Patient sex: F
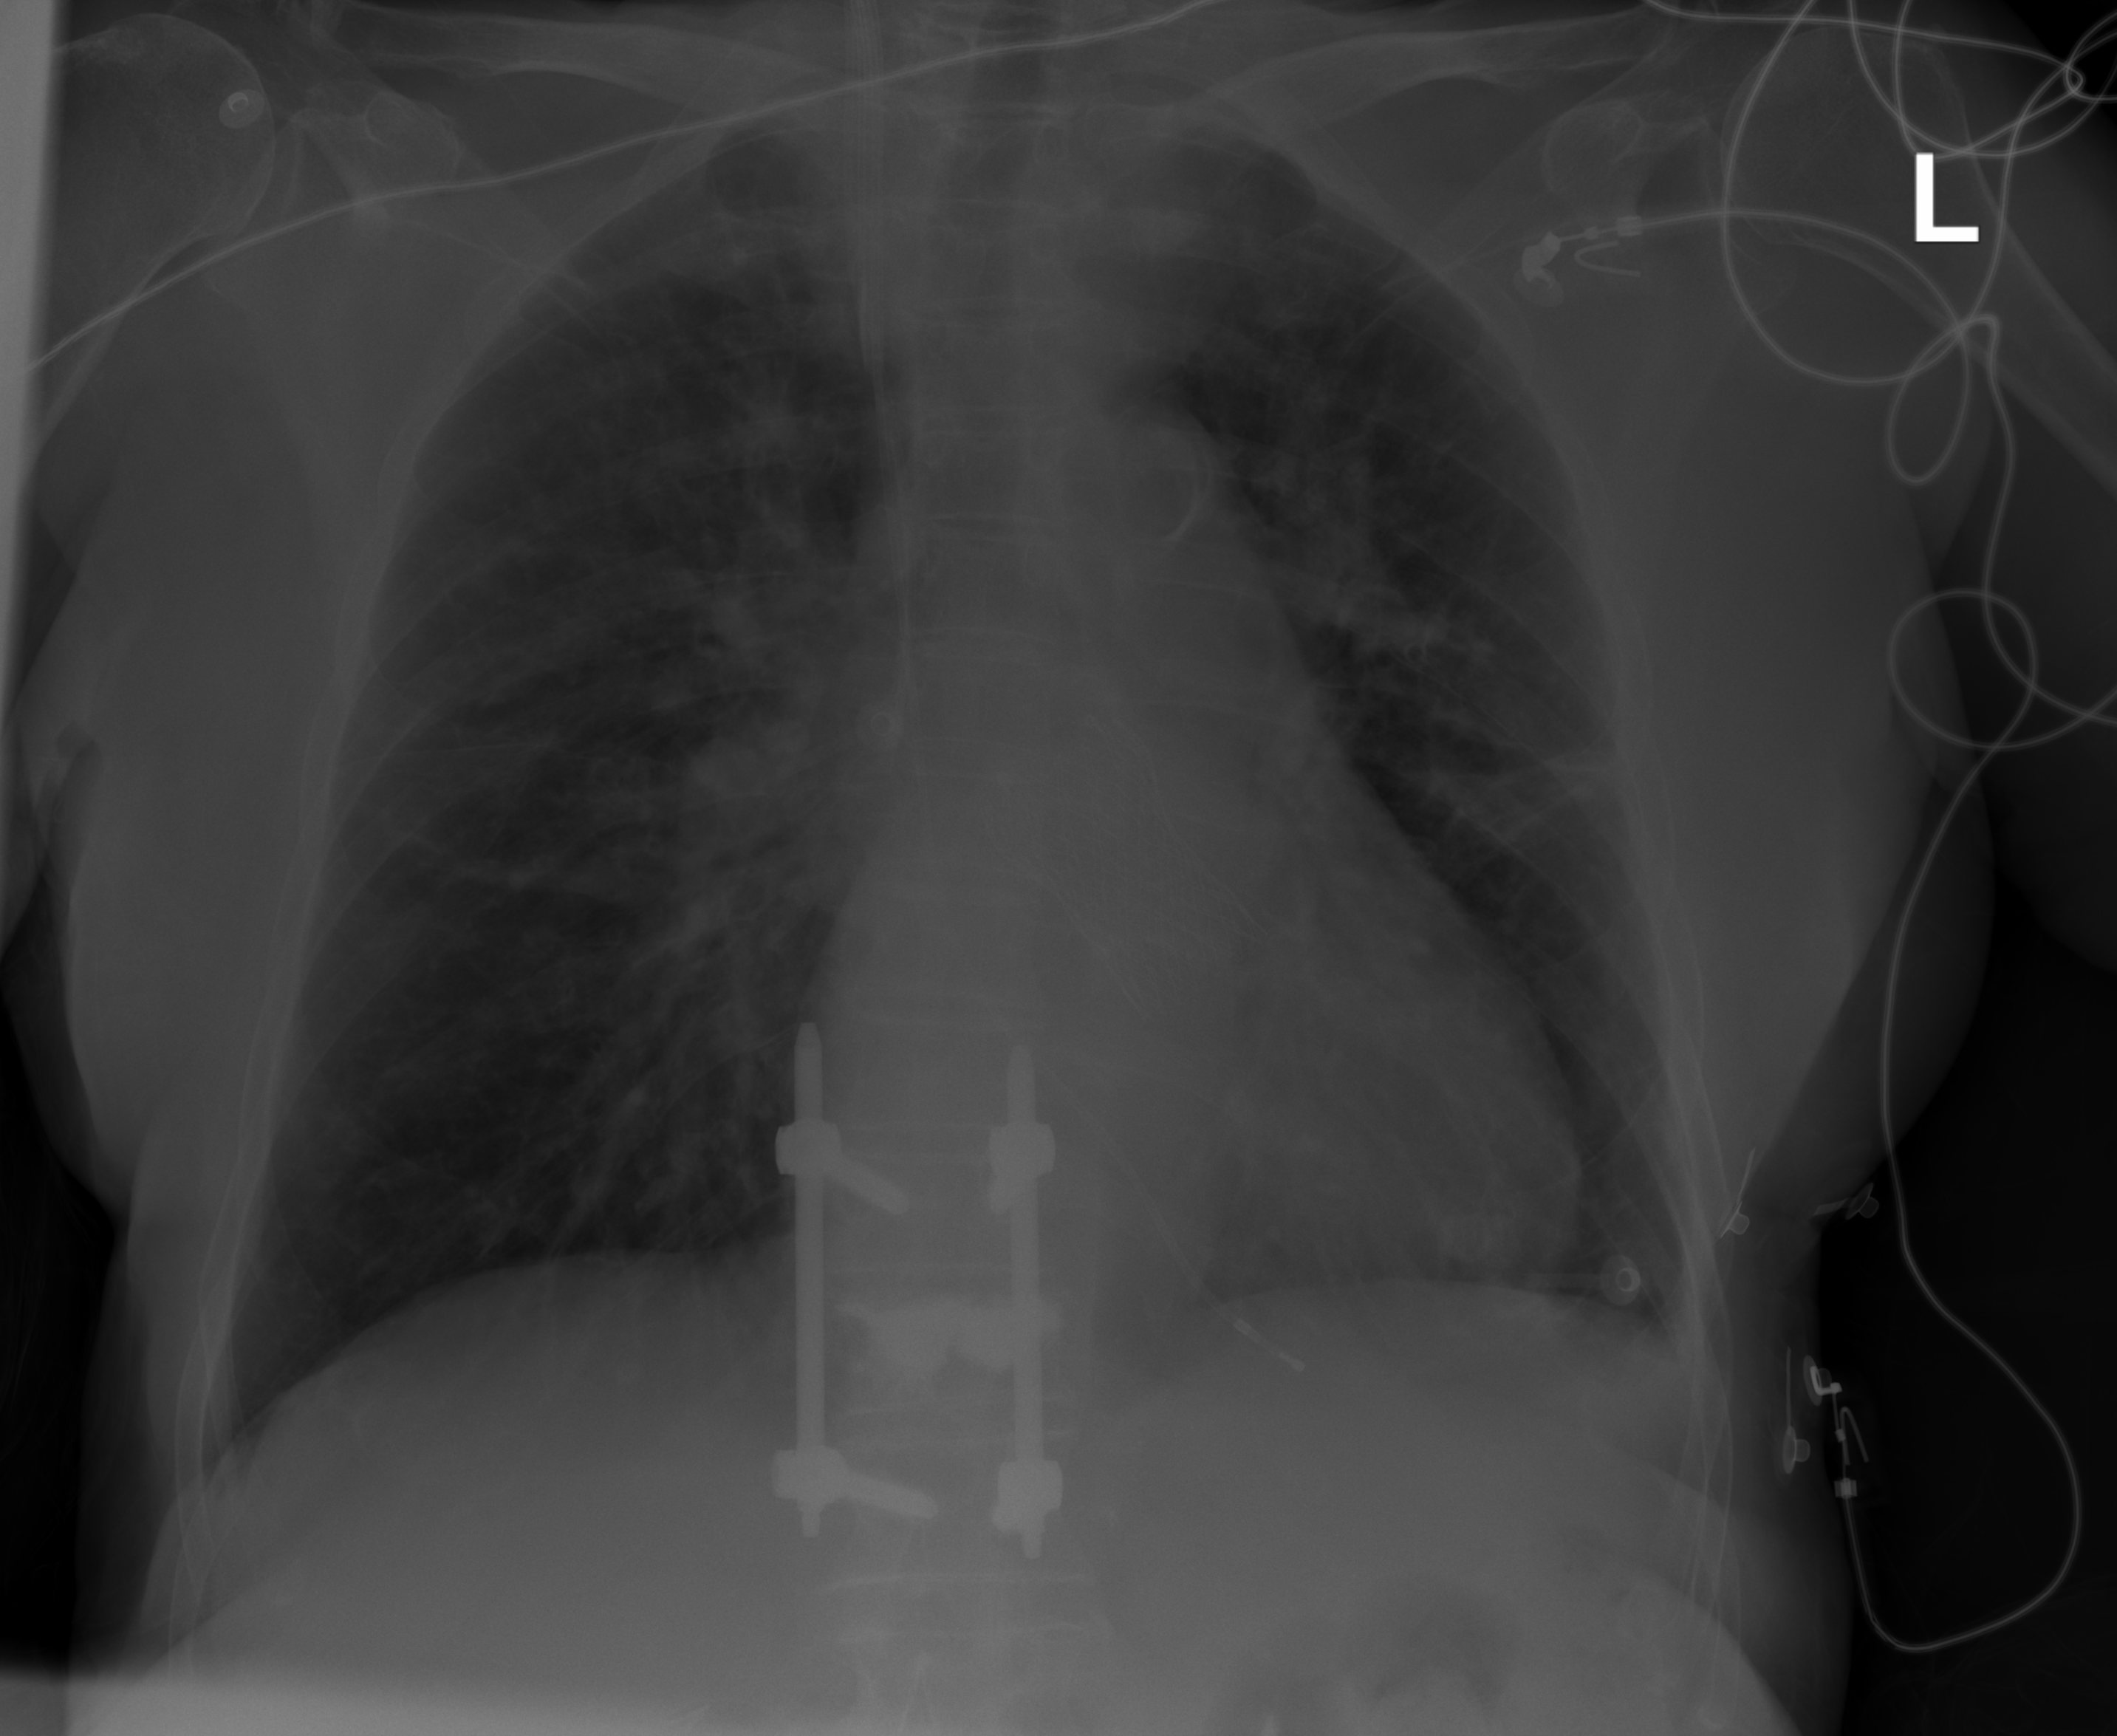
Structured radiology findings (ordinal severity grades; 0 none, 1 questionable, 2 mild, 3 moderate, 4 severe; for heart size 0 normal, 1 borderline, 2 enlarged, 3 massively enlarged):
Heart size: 2
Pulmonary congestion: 2
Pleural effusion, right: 0
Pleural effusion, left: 0
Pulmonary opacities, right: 0
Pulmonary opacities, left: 0
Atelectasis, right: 0
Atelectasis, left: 2